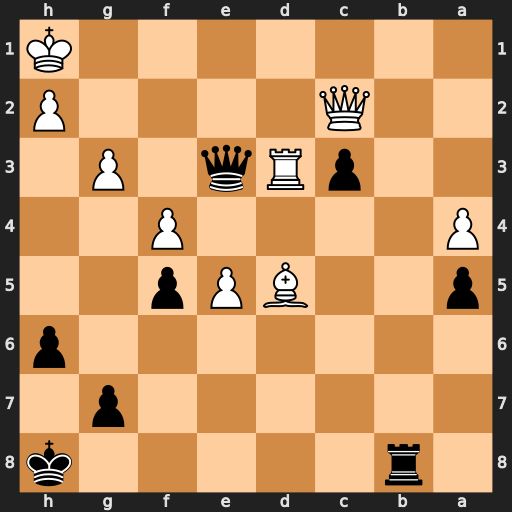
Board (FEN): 1r5k/6p1/7p/p2BPp2/P4P2/2pRq1P1/2Q4P/7K
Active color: b
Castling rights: -
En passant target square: -
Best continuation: Qe1+ Kg2 Rb2 Qxb2 cxb2